Question:
I am working on a page controller application. My logic involves placing custom radio buttons at the bottom of one page.
I would like to create a listener on the radio button when the user swipes the page to move to the next. I am not aware exactly how to do this. I have attached an image to relay my idea.
Any thoughts would be greatly appreciated.
Thanks in advance.
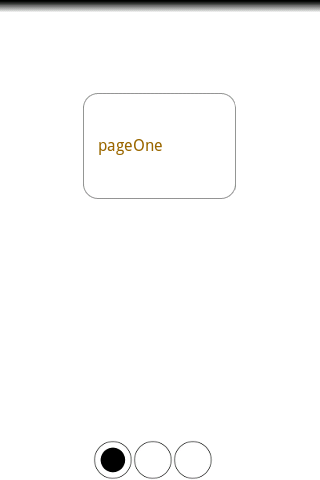
Answer: <URL>
You have to just go through this example.Its has different type of TabIndicator.So read it and play with it. Hope it help you